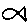
Label: fish